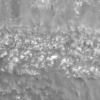
Label: not_dusty